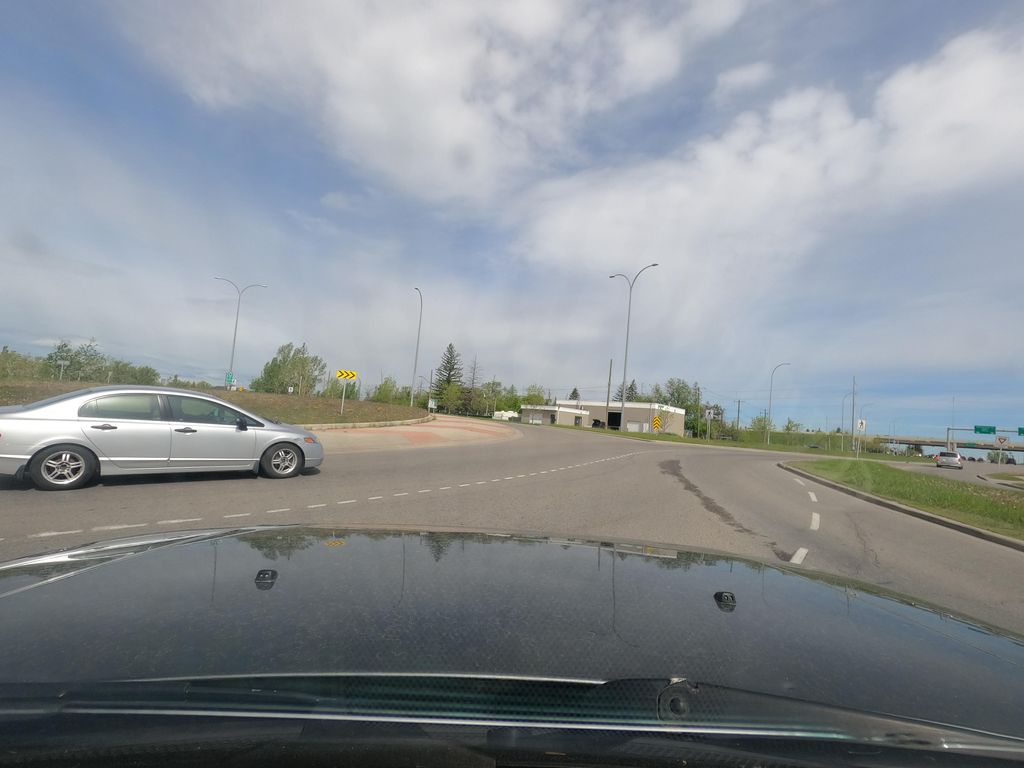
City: calgary